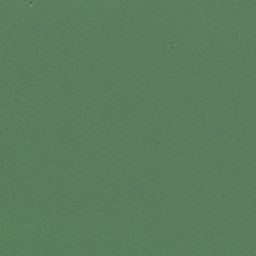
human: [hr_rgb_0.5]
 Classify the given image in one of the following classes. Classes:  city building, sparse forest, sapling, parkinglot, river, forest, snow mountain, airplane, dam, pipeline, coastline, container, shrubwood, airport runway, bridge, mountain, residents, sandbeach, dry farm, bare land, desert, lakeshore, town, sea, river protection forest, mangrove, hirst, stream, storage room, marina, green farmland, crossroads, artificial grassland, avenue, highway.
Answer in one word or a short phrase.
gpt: sea